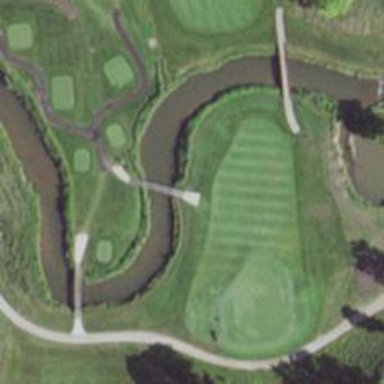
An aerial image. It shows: Pathway for golfing.